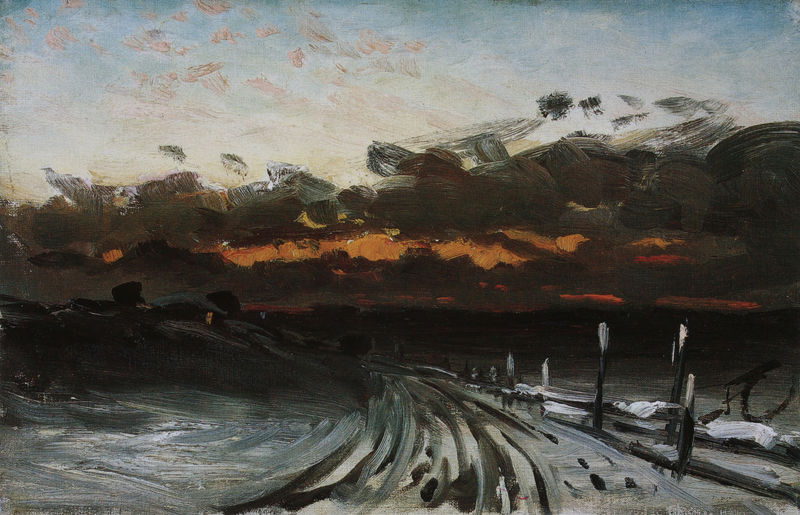
Titel: Winterweg auf dem Eis
Künstler: Fanny Churberg
Standort: Helsinki
Institution: Ateneumin Taidemuseo
Schlagwörter: baum, berg, blau, dunkel, gemälde, gewitter, himmel, schatten, wasser, weiß, wolken, gelb, impressionismus, landschaft, ocker, see, stadt, abend, bewegung, braun, fenster, grau, hell, holz, laterne, laternen, licht, nacht, orange, pfeiler, schwarz, skizze, strasse, ölbild, eis, gebäude, haus, rot, schnee, weg, wiese, wolke, zaun, expressionismus, flächig, signatur, dämmerung, ferne, horizont, häuser, hügel, kalt, morgen, natur, pfähle, sonnenaufgang, pastos, pfad, sonne, land, gold, rosa, wald, anhöhe, pferde, helldunkel, bewölkt, küste, wellen, düster, biegung, moderne, abends, furchen, russland, spuren, abstrakt, fläche, hang, modern, dorf, abendsonne, sonnenuntergang, tag, winter, zäune, rand, spur, romantik, unwetter, wetter, dick, duktus, balken, stimmung, abendrot, abendstimmung, leuchten, pfosten, sog, ortschaft, punkte, gemalt, munch, pfahl, kälte, tageslicht, mondsichel, wolkig, strich, stöcke, dynamik, bedrohlich, pinsel, pinselduktus, pinselstrich, flecken, expressiv, schwart, ölskizze, pinselstriche, wagenspuren, westen, reifen, rillen, osten, pflock, morgens, reifenspuren, furche, munk, entfernung, ber, tagesanbruch, depressiv, ungewiss, verwehungen, schneeverwehung, düser, fetting, neue wilde, winterlandscxhaft, wolkenfront, wschwarz, fussspur, romantismus, wwg, sonnenuntergng, fc, pinselstsrich